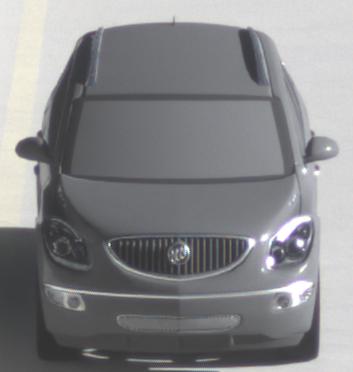
Make: Buick
Model: Enclave
Detailed model: GMT967
Model produced from: 2007
Model produced until: 2017
Doors: 5
Color: gray
Road condition: dry road
Daytime: morning or afternoon
Contrast: high contrast